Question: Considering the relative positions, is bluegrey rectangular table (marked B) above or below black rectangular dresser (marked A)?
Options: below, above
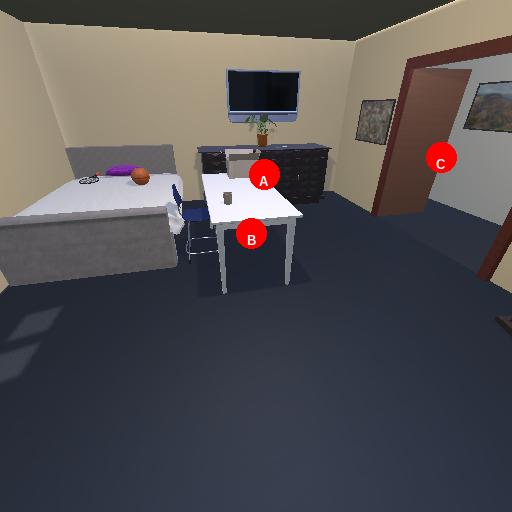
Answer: below